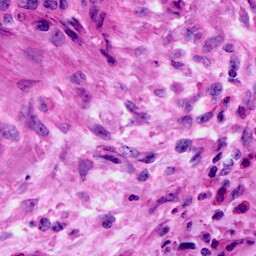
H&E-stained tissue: Cervix